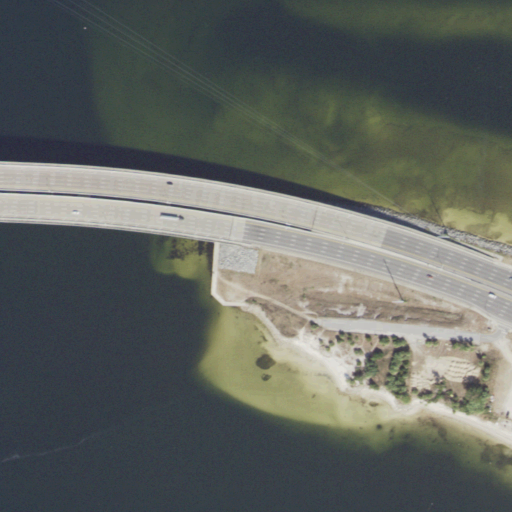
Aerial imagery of cape in Florida named Sulphur Point containing open water, high intensity development, medium intensity development, open development, and low intensity development